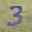
Label: 3